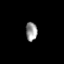
Tissue: prostate
Cell type: Endothelial cells
Senescence score: 0.6887
Nuclear area (px): 208
Mean DAPI intensity: 152.558